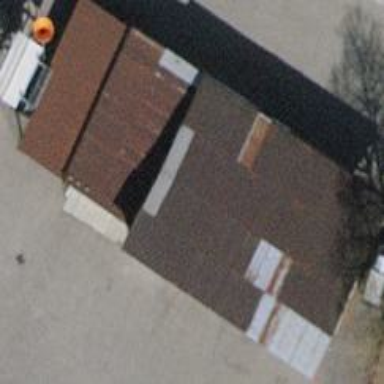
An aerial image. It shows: Shed.